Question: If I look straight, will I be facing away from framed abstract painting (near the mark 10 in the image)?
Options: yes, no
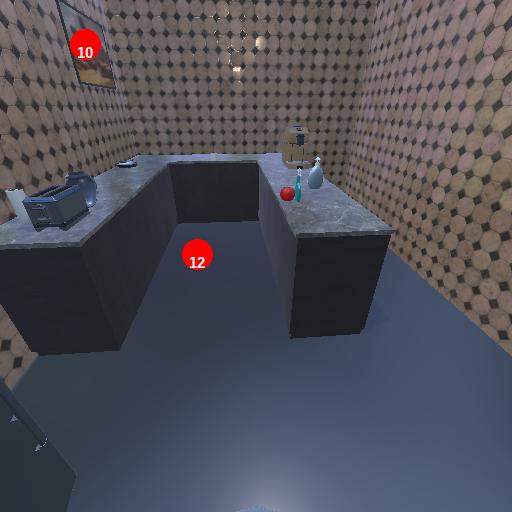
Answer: yes